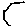
Label: hexagon